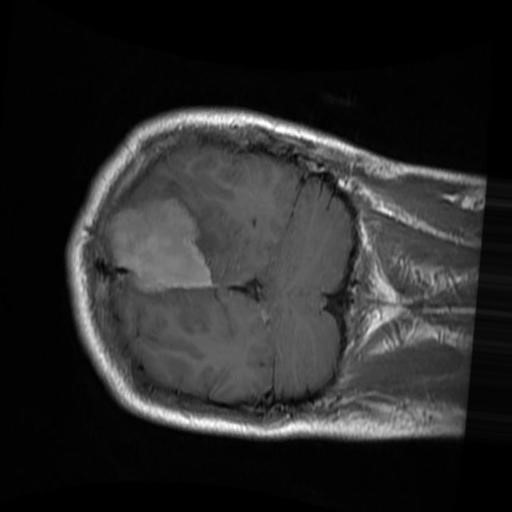
Label: brain_menin